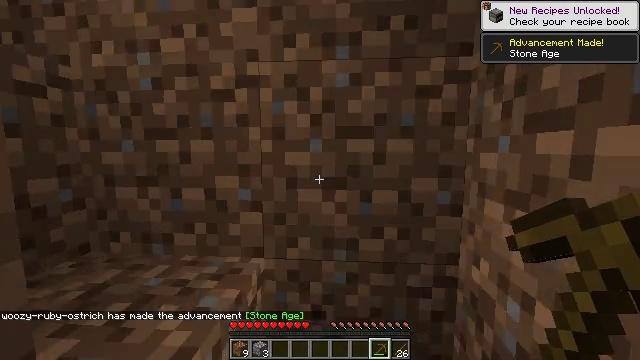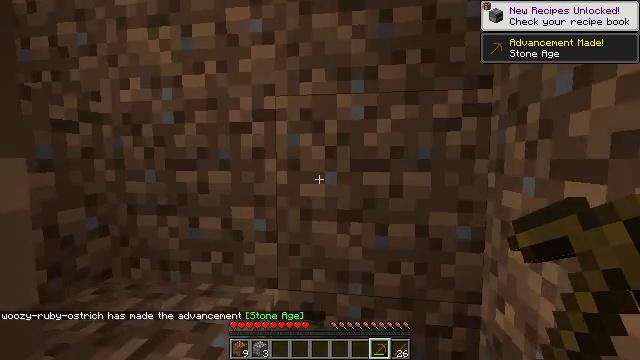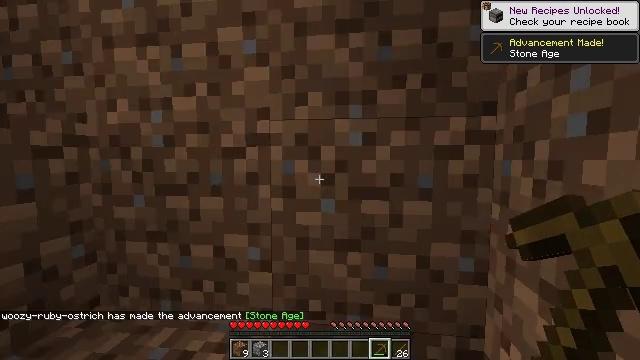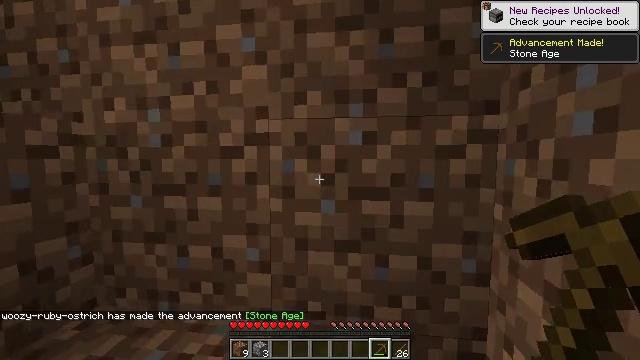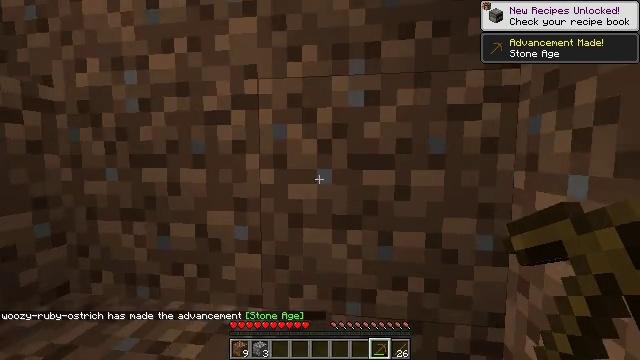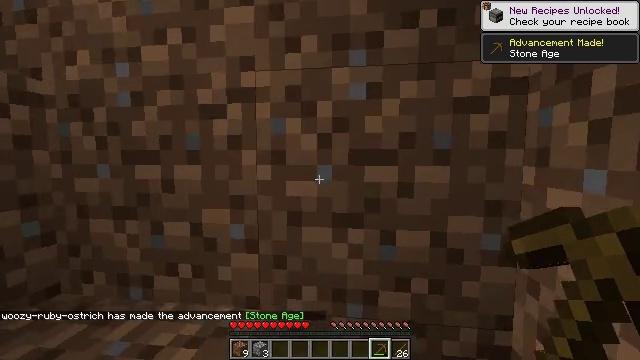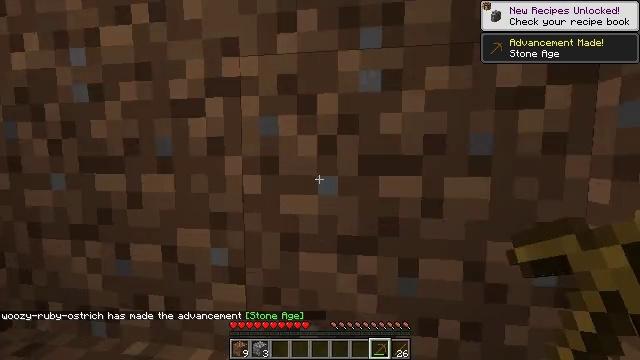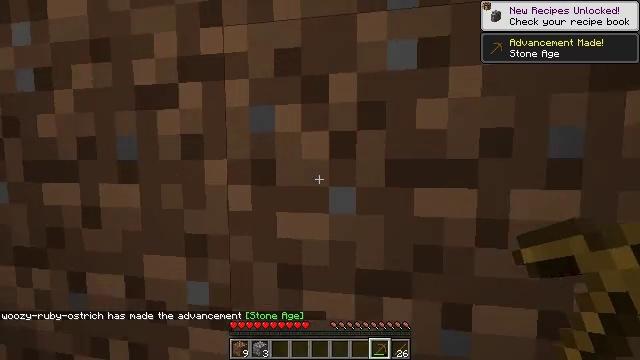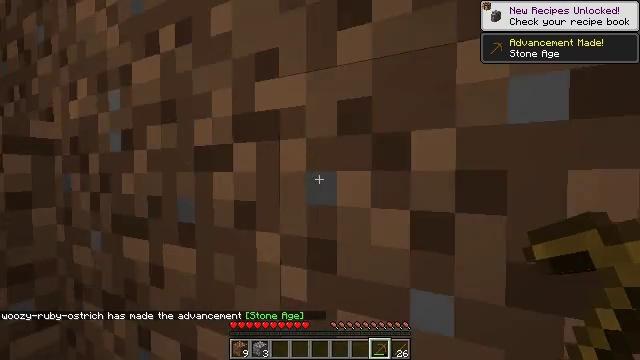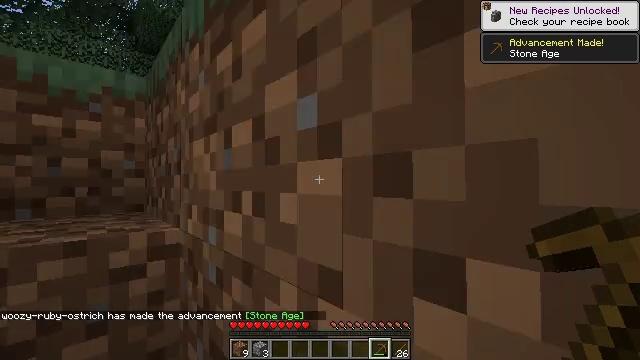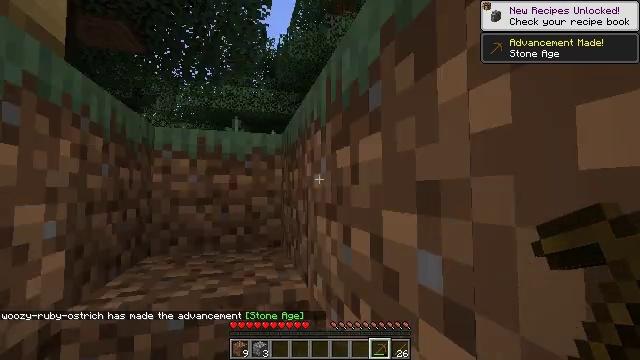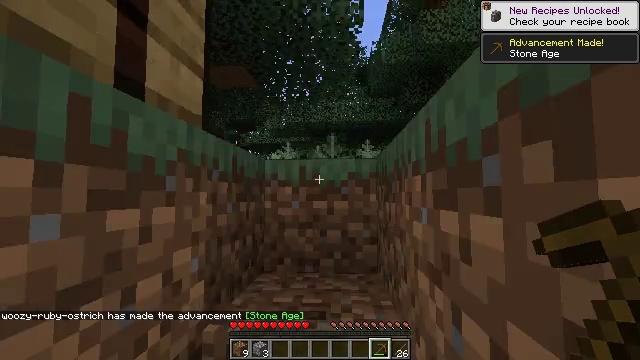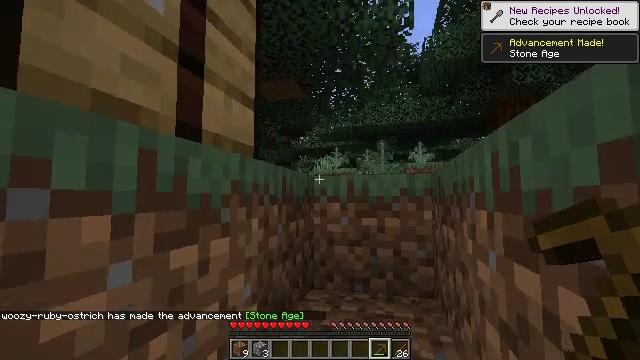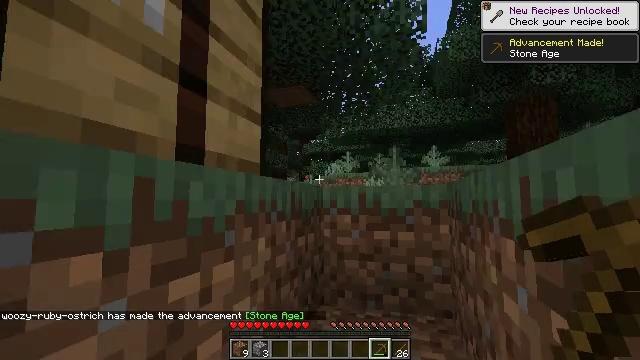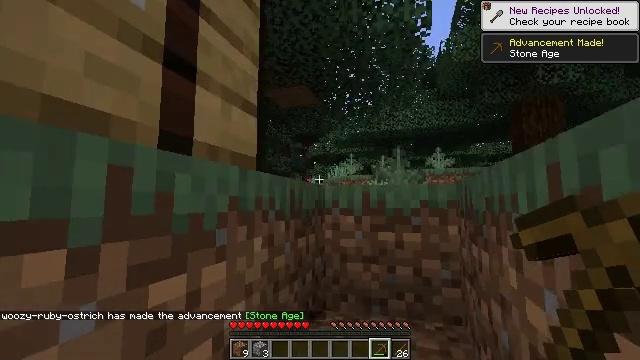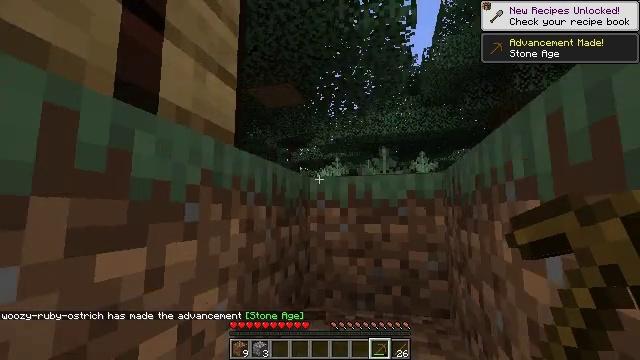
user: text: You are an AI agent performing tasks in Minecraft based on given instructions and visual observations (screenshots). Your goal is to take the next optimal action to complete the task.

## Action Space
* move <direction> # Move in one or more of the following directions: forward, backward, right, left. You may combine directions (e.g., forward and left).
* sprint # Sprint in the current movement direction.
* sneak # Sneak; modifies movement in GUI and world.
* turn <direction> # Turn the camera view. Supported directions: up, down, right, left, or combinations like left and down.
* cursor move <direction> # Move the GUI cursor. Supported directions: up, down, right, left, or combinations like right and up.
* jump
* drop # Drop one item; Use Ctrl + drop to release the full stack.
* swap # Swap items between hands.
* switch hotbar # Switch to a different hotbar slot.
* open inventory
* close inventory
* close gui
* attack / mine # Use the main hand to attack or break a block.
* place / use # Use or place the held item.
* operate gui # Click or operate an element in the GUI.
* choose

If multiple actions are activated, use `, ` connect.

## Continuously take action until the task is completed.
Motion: motion action
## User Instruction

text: Craft a stone pickaxe with cobblestones and sticks.
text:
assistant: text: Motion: move forward, turn left and up, jump
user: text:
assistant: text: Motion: move forward, jump
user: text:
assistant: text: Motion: move forward
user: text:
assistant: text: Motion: move forward
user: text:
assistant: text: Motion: move forward
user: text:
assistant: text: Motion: move forward
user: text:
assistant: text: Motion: move forward, turn left
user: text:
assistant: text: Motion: move forward, turn left and up, jump
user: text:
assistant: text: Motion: move forward, turn left and up, jump
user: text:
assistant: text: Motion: move forward, turn left and up, jump
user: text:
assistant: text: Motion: move forward, turn left, jump
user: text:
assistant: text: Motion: move forward, turn left, jump
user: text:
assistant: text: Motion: move forward, turn left, jump
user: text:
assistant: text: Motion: move forward
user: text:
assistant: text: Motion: move forward, turn right and up
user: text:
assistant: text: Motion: move forward
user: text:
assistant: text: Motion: move forward
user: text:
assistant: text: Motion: move forward
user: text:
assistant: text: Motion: move forward, jump
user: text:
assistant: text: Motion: move forward and move right, turn left, jump
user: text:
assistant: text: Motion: move forward and move right, turn left and down, jump
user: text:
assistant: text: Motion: move forward and move right, turn left and down, jump
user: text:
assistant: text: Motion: move forward and move right, turn left and down
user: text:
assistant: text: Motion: move forward and move right, turn left and down
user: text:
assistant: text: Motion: move forward and move right, turn left and down
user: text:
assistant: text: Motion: move right, turn left and down
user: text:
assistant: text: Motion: turn left and down
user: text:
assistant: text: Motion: turn left, use / place
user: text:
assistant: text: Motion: use / place
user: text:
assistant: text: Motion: no_op